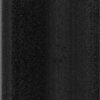
Label: dusty